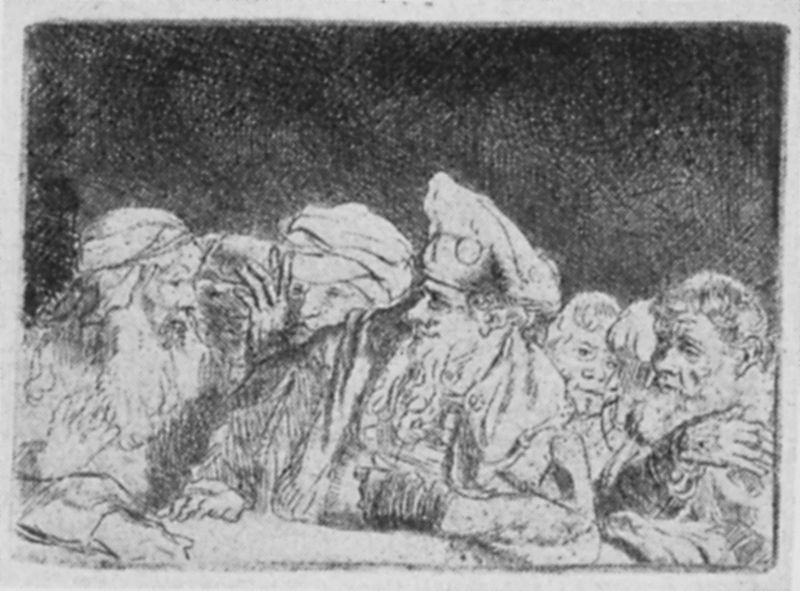
Titel: Christus heilt die Kranken - Genannt: Das Hundertguldenblatt
Künstler: Harmensz van Rijn Rembrandt
Institution: London, British Museum
Schlagwörter: dunkel, hand, mann, weiß, menschen, finger, frau, geste, grau, hut, hüte, männer, nase, ohr, profil, reden, schwarz, skizze, tisch, zeichnung, blick, gespräch, bart, bärte, kappe, mütze, mützen, augen, kragen, gelehrte, hände, mantel, kinn, studie, grafik, querformat, crowd, hands, hat, king, men, people, robes, white, arm, black, conversation, dark, discussion, face, gray, grey, group, hair, meeting, nose, old, portrait, robe, sitting, table, talk, talking, wall, unscharf, druck, schraffur, radierung, schwarzweiß, brille, strich, profile, sad, man, diskussion, costume, eyes, important, drawing, paper, black and white, turban, head dress, mouth, hats, sketch, beard, faces, jacket, frosch, discuss, human, ancient, arms, cheeks, draft, detail, study, pencil, cloth, fingers, old men, lips, shoulders, rough, charcoal, humans, gestikulieren, bar, heads, mustache, expressions, sleeves, bild, listen, listening, community, jewelry, hug, beards, turbans, seven, clothe, graphite, bears, speaking, headgear, peole, balck, gestures, textured, mustach, elbows, wise, mean, speak, debate, chatting, eyeglass, hollows, grouop, grahite, ellbow